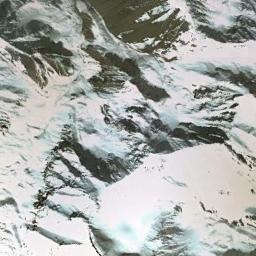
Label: snowberg